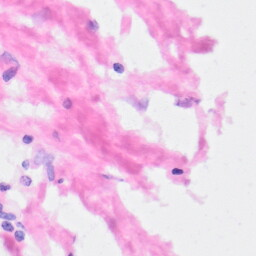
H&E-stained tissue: Kidney